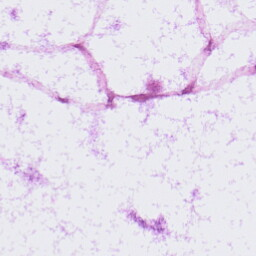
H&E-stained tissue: LymphNode